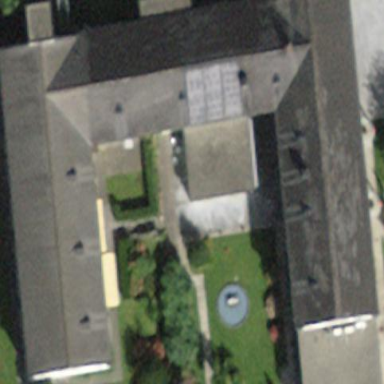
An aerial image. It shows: Building.